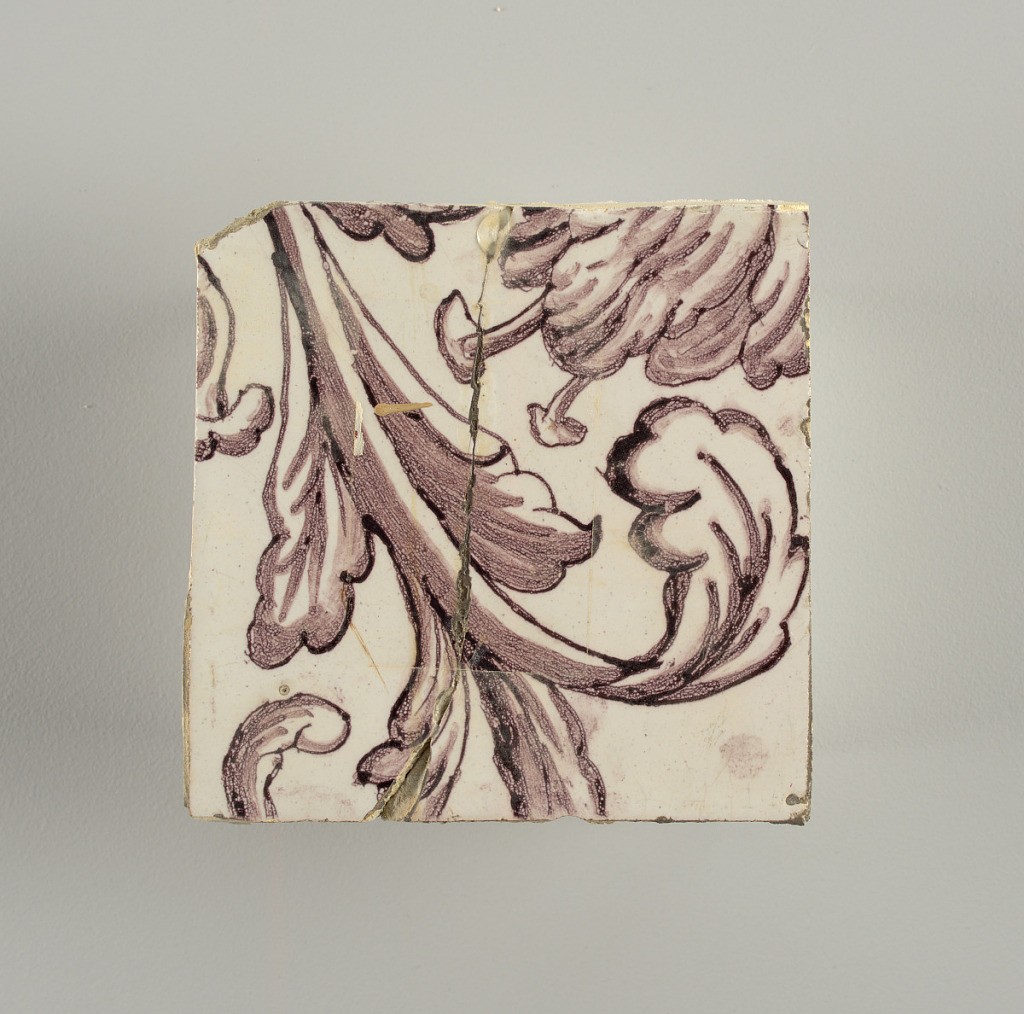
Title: Wall facing
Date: ca. 1725
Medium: Tin-glazed earthenware, underglaze
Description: Horizontal rectangle.  Thirty-seven tiles wide and twenty-one high with opening for door or window nineteen and one-half tiles high and twelve wide.  To left and right of opening, centered canopy above. Left, woman representing Hope, right, a sculputure urn.  Centered above opening, a mascaron.  Arabesque design of foliage.